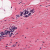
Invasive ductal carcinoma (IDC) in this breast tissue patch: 0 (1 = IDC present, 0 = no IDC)